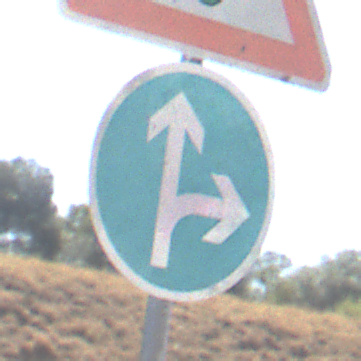
Verkehrszeichen: VorgeschriebeneFahrtrichtungGeradeausOderRechts
Zusatzzeichen oben: Lichtzeichenanlage
Umgebung: Outdoor, RoadRail
Tageszeit: Midday
Wetter: Clear
Licht: Natural
Jahreszeit: Summer
Kontrast: HighContrast